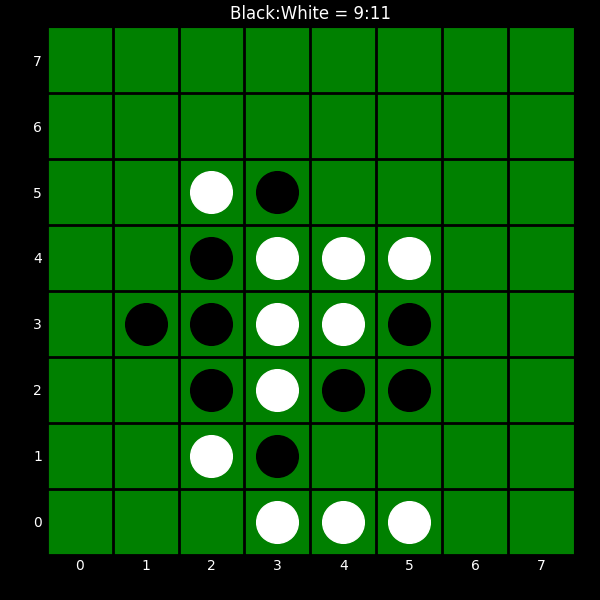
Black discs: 9
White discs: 11